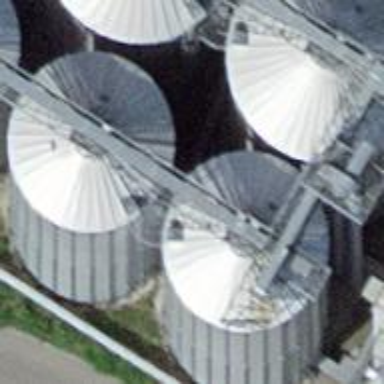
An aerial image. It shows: Storage tank that is man-made.